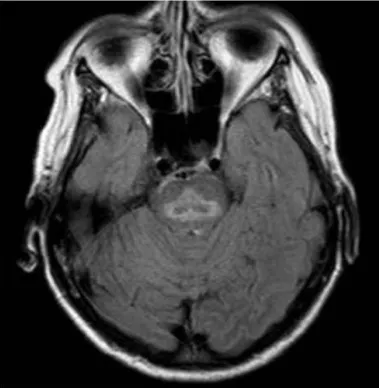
Axial FLAIR MR.
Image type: radiology (mri)